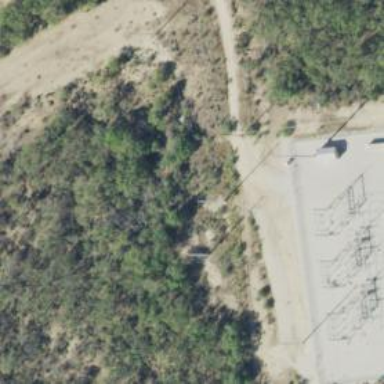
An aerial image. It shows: Power tower.